Aerial crown-view tile of a tropical tree (Barro Colorado Island, Panama), acquired 20241112:
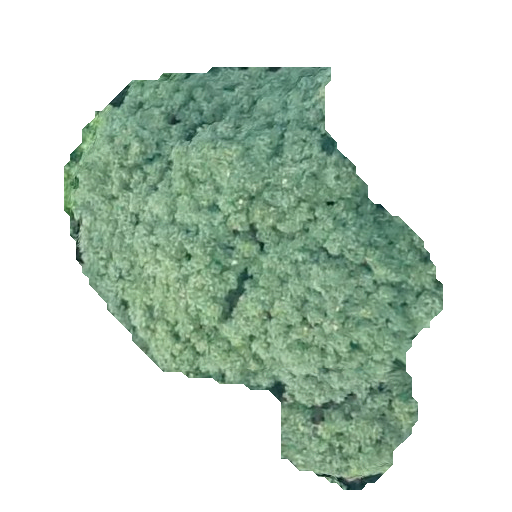
Species: Handroanthus guayacan
GBIF accepted scientific name: Handroanthus guayacan
Crown area: 156.208 m²